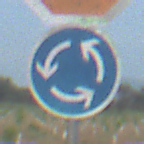
Verkehrszeichen: Kreisverkehr
Zusatzzeichen oben: Stop
Umgebung: Outdoor, Nature
Tageszeit: SunriseSunset
Wetter: PartlyCloudy
Licht: Natural
Jahreszeit: NotSpecified
Kontrast: LowContrast